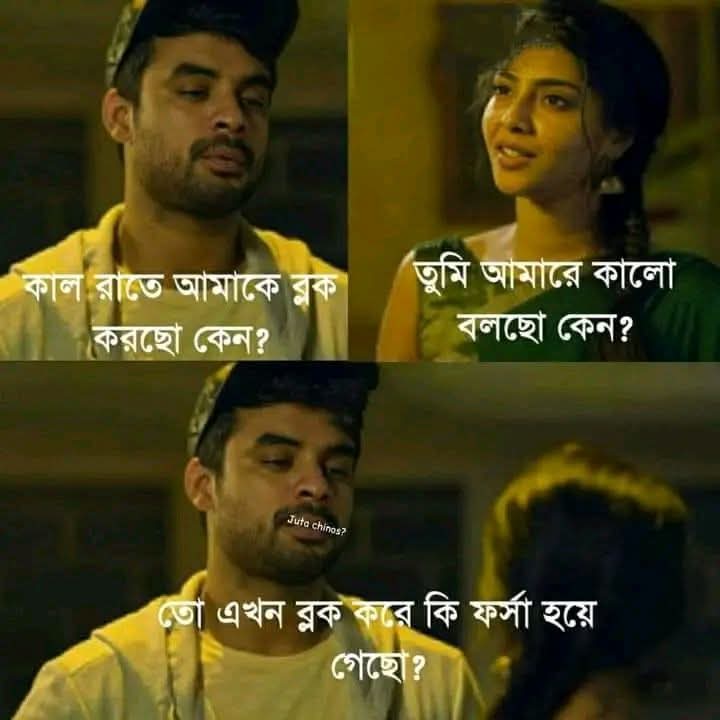
Text: কাল রাতে আমাকে ব্লক করছো কেন?
তুমি আমারে কালো বলছো কেন?
তো এখন ব্লক করে কি ফর্সা হয়ে গেছো?
Label: Hate
Hate category: Personal Offence
Targeted group: Individual